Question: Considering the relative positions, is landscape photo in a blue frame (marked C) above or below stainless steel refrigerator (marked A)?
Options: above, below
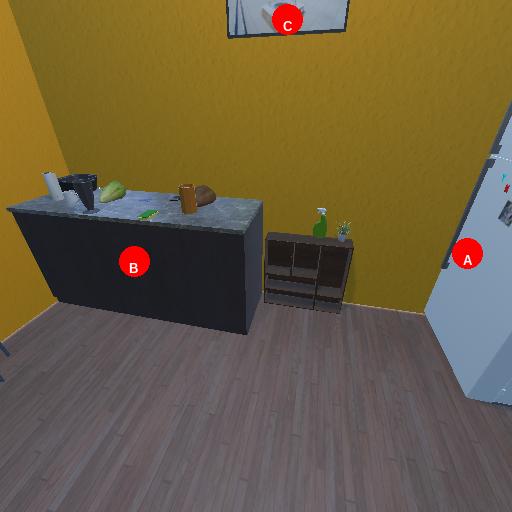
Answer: above